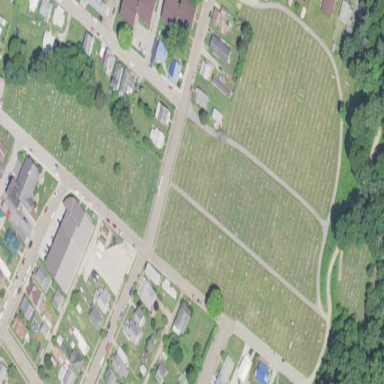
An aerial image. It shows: Cemetery.